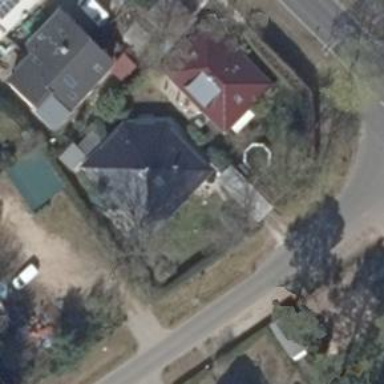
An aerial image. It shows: Detached building with pyramidal roof shape.